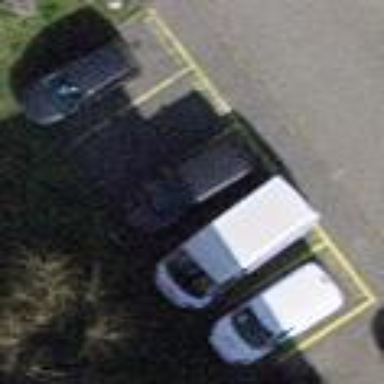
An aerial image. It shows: Street-side parking area.